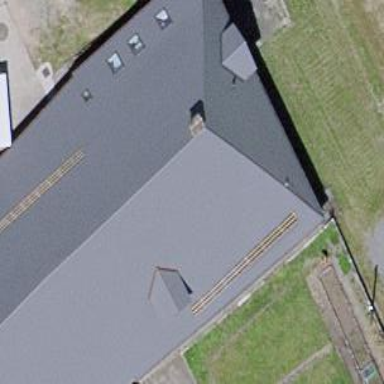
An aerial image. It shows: Farm building.